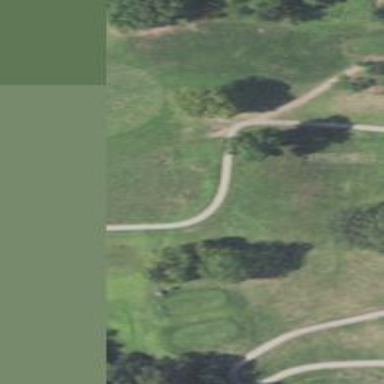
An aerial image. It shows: Service road used as golf cart path.